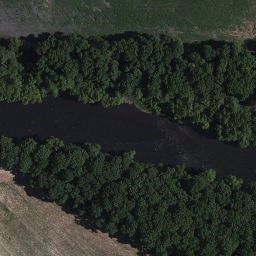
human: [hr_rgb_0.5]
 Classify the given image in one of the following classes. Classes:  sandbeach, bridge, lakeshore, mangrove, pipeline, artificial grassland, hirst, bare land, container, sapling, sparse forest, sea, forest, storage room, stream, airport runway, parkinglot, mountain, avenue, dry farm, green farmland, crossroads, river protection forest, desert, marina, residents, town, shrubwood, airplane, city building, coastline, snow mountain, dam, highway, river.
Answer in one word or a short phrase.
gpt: river